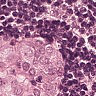
Metastatic tissue present: yes